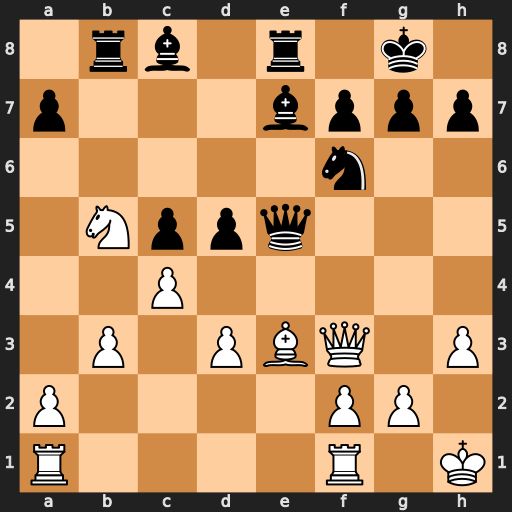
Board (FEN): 1rb1r1k1/p3bppp/5n2/1Nppq3/2P5/1P1PBQ1P/P4PP1/R4R1K
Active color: w
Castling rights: -
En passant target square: -
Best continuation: Bf4 Qf5 Bxb8 Qxf3 gxf3